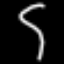
Label: squiggle